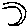
Label: moon